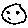
Label: moon